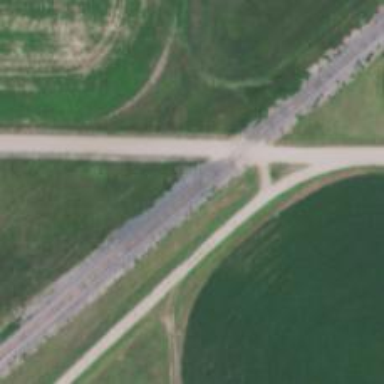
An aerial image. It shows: Single railway track.